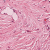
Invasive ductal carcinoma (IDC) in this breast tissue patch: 1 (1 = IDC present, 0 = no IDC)